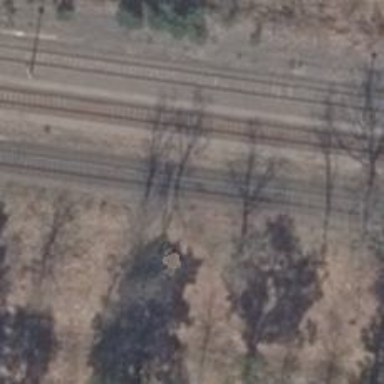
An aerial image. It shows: Railway track.